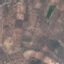
Label: PermanentCrop